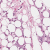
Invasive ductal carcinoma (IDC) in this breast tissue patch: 0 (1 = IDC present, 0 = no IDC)